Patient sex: F
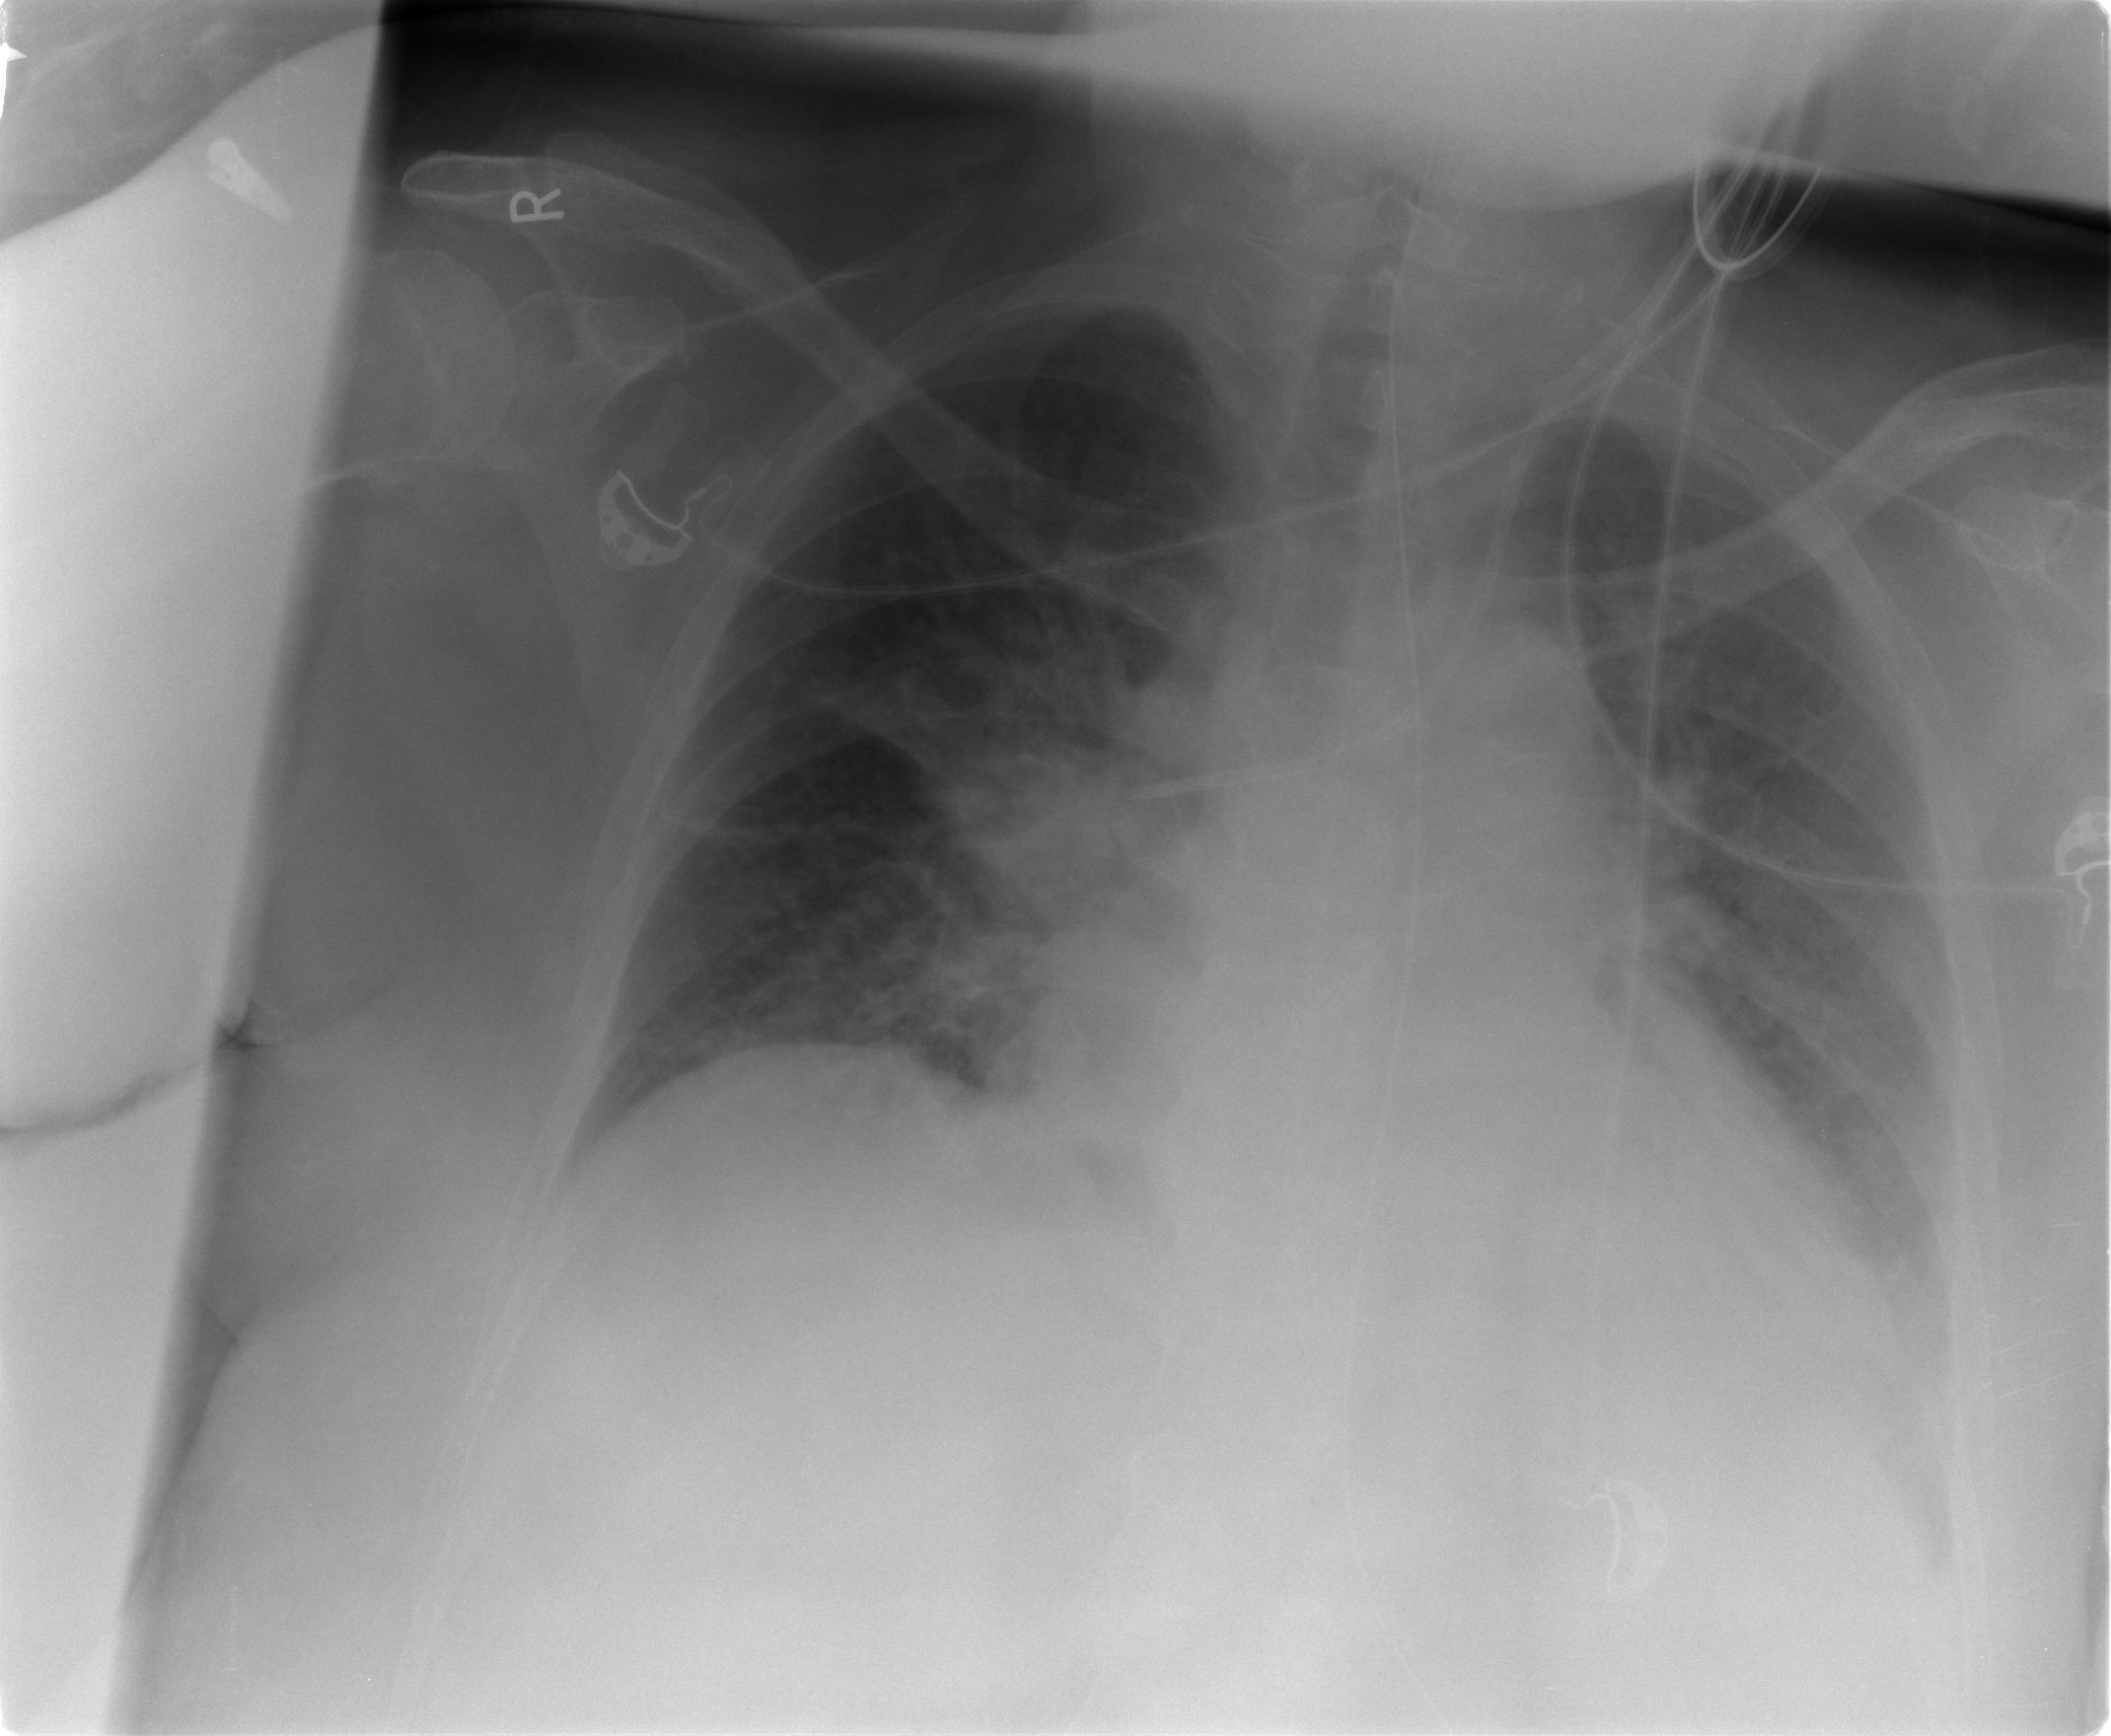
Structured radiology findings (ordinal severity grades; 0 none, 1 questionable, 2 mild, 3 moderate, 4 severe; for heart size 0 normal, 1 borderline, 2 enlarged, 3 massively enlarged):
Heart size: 2
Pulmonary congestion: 2
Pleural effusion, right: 0
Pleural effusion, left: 2
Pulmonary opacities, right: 2
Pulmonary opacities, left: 2
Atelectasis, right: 2
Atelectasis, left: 2